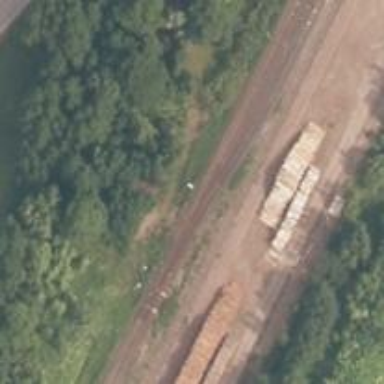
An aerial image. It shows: Continuous rail for railway.